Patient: sex F, age 26
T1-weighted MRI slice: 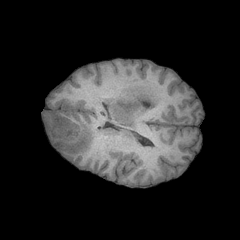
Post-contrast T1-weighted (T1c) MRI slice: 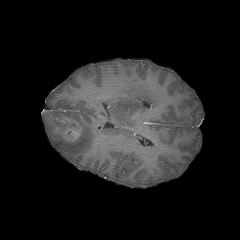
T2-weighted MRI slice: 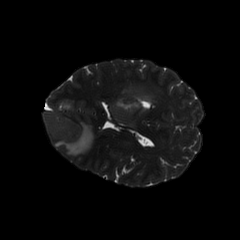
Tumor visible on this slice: yes
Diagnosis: Glioblastoma, IDH-wildtype
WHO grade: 4